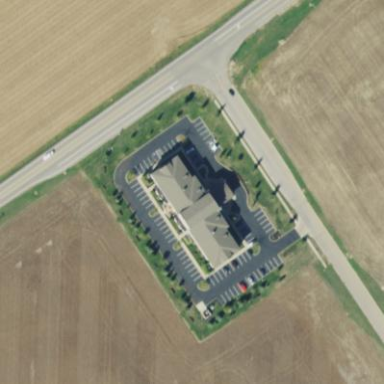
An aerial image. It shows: Hotel building.